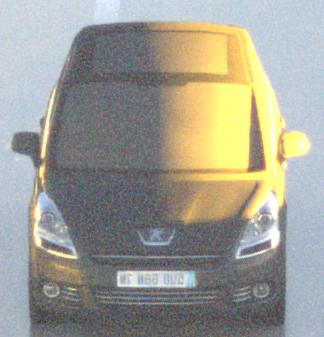
Make: Peugeot
Model: 5008 120 VTi
Detailed model: 5008 (I) Van
Model produced from: 2009/10
Model produced until: 2011/07
Doors: 5
Color: gray
Road condition: wet road
Daytime: sunrise or sunset
Contrast: high contrast